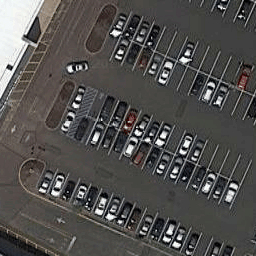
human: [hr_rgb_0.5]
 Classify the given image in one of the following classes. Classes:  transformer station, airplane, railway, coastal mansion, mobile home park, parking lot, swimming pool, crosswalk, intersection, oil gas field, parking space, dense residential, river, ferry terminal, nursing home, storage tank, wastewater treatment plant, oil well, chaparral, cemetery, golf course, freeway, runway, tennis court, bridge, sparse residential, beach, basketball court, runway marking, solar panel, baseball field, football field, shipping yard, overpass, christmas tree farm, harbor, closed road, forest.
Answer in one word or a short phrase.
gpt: parking lot